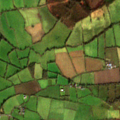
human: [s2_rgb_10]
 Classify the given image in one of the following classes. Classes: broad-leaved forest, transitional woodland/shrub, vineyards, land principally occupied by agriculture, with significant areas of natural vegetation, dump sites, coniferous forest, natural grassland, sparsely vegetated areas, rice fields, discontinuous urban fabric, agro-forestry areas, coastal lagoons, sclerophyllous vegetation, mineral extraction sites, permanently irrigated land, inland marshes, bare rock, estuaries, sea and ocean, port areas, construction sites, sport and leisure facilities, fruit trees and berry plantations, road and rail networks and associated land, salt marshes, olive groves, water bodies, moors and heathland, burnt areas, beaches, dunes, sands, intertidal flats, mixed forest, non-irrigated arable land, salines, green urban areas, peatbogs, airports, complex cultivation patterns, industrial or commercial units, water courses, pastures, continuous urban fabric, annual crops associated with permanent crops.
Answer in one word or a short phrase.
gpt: pastures, transitional woodland/shrub, peatbogs